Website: lowes
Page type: payment
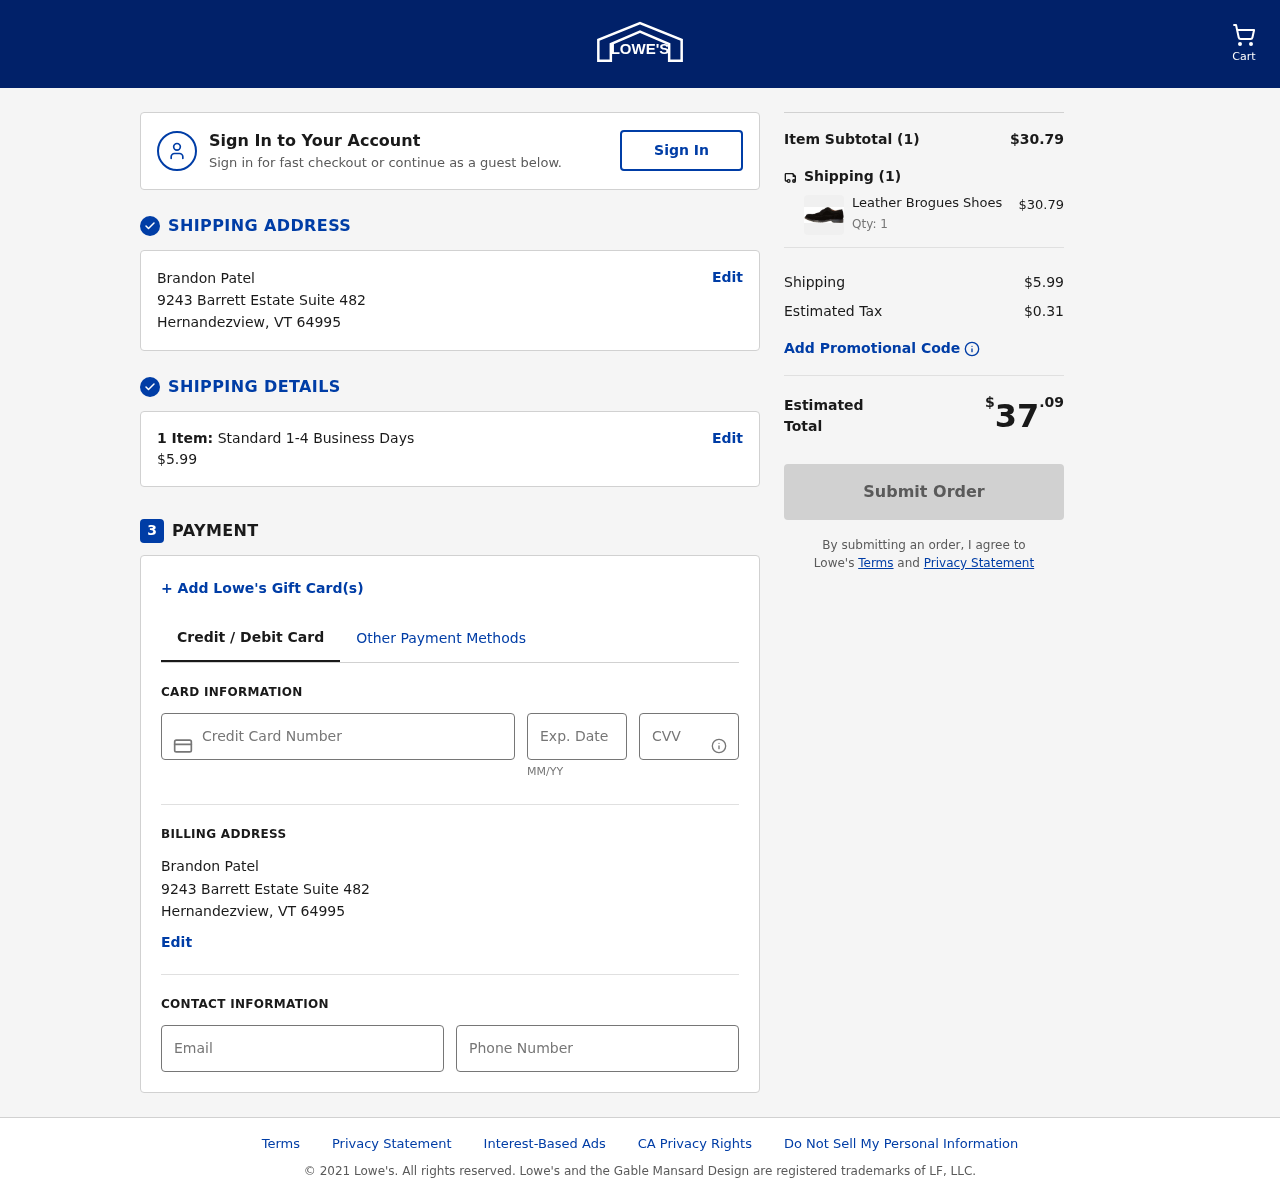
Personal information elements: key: PII_CARD_CVV
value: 0206
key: PII_CARD_EXPIRY
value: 07/29
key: PII_CARD_NUMBER
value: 3747 5200 7112 703
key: PII_CITY
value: Hernandezview
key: PII_EMAIL
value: brandon_patel@yahoo.com
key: PII_FULLNAME
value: Brandon Patel
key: PII_PHONE
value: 3184096390
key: PII_POSTCODE
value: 64995
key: PII_STATE_ABBR
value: VT
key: PII_STREET
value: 9243 Barrett Estate Suite 482
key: PII_FULLNAME2
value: Brandon Patel
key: PII_CITY2
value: Hernandezview
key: PII_STATE_ABBR2
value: VT
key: PII_POSTCODE_FULL
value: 64995
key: PII_POSTCODE_NUMERIC
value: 64995
Product elements: key: PRODUCT1_NAME
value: Leather Brogues Shoes
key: PRODUCT1_PRICE
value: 30.79
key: PRODUCT1_QUANTITY
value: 1
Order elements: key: ORDER_NUM_ITEMS
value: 1
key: ORDER_SHIPPING_COST
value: $5.99
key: ORDER_NUM_ITEMS2
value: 1
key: ORDER_SUBTOTAL
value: $30.79
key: ORDER_NUM_ITEMS3
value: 1
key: ORDER_SHIPPING_COST2
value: $5.99
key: ORDER_TAX
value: $0.31
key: ORDER_TOTAL
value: $37.09